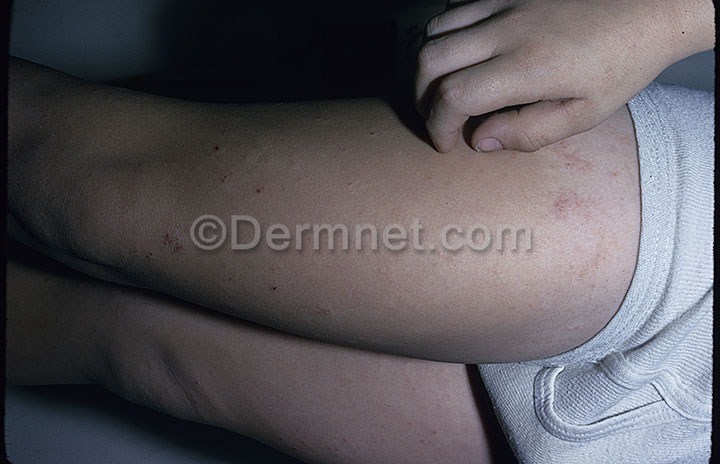
Disease: Scabies Lyme Disease and other Infestations and Bites